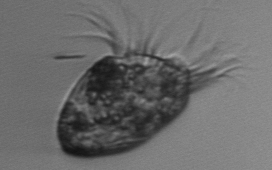
Label: Strombidium_morphotype1